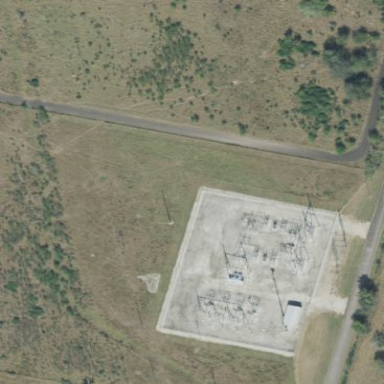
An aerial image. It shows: Fenced power substation at the transmission level.